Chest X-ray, PA view. Patient: 68 years old, sex M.
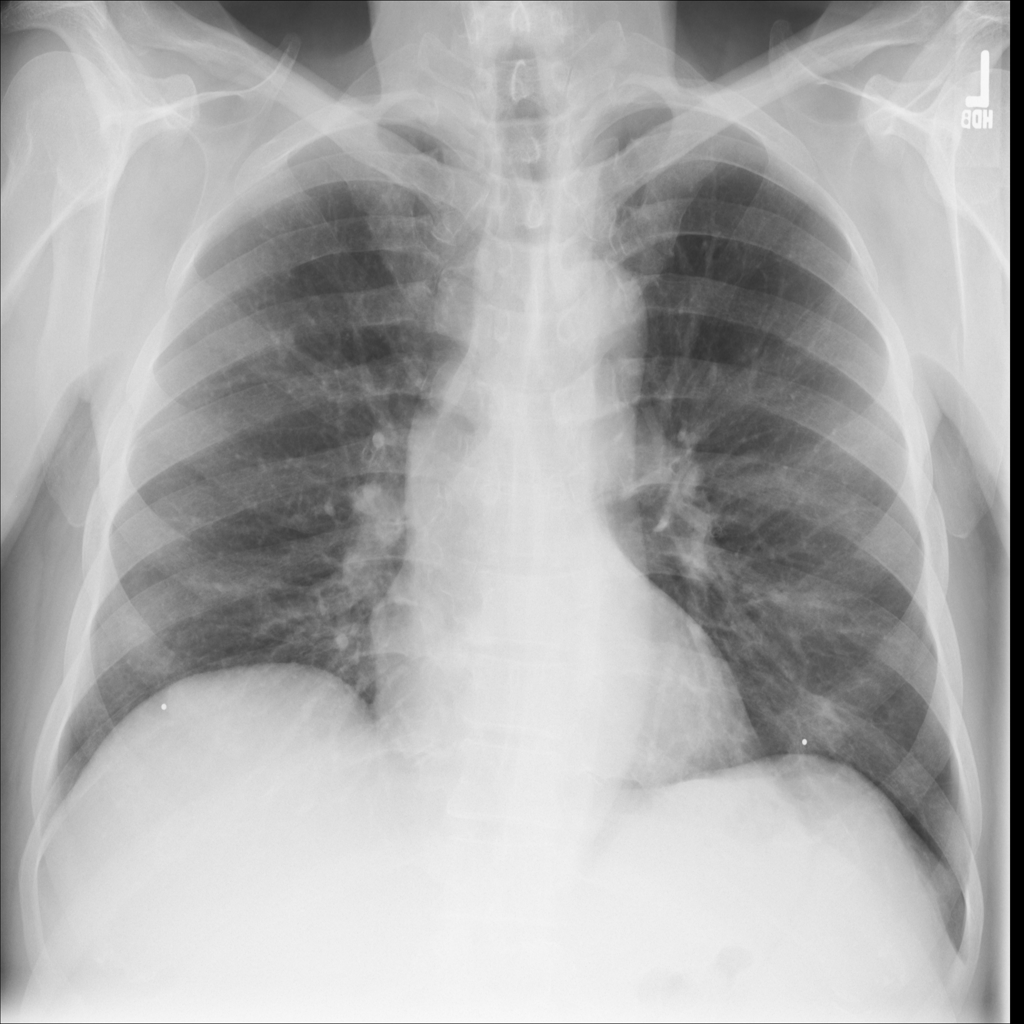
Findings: No Finding